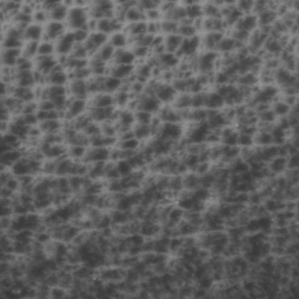
Label: non_frost